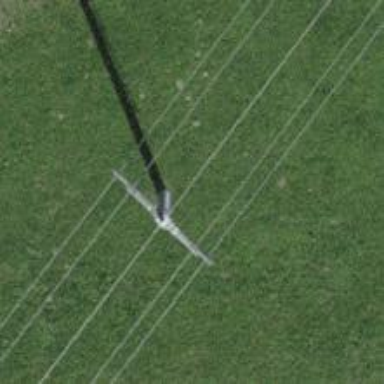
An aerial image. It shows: Power line is depicted.